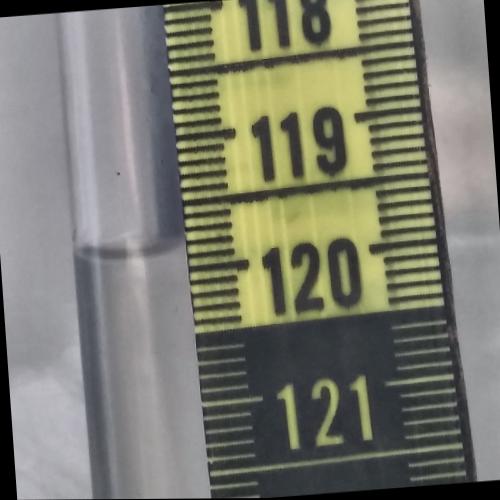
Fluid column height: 119.8 cm